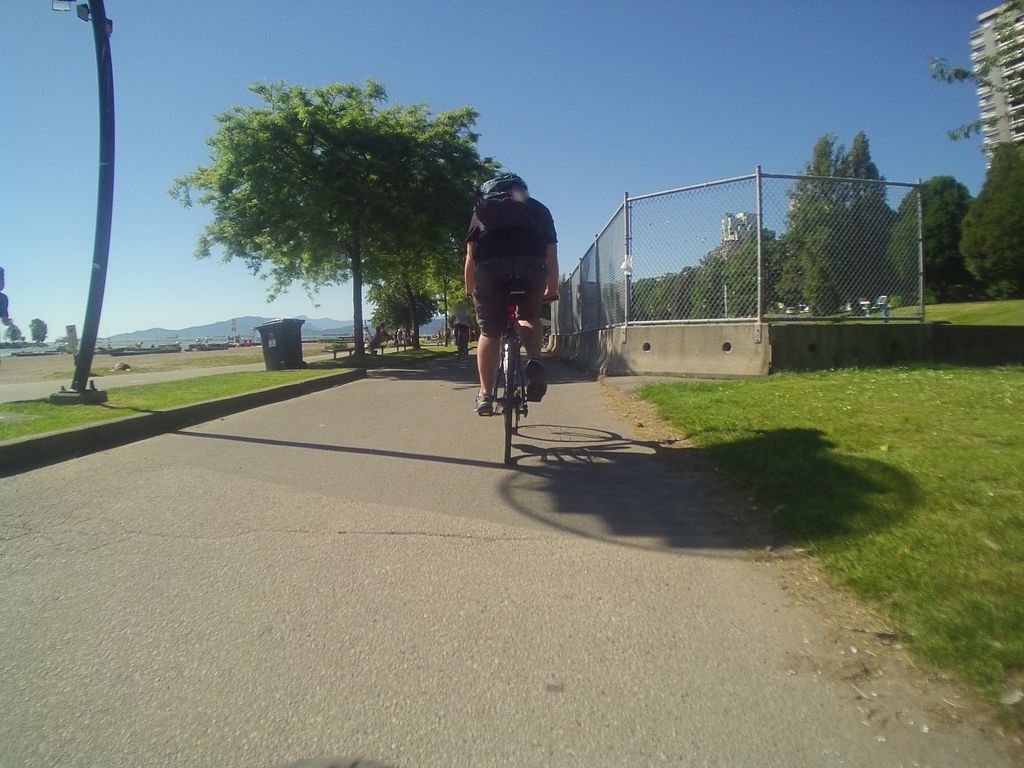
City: vancouver